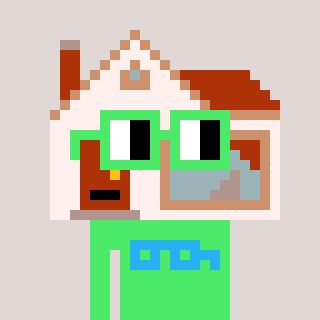
a pixel art character with square light green glasses, a house-shaped head and a teal-colored body on a warm background